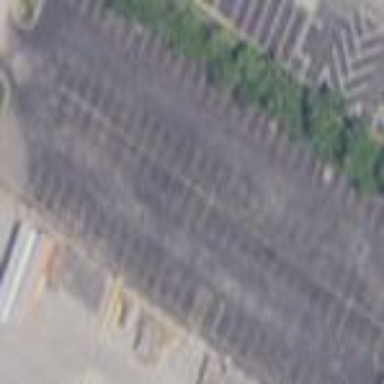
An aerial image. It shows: Road serving as parking aisle.